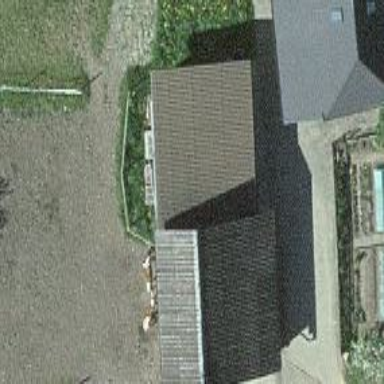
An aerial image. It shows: Garage.